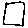
Label: square